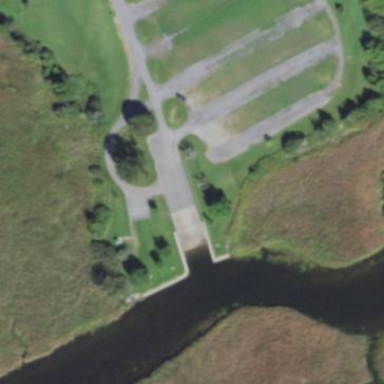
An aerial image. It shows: Marina by the Ontario Lake Boat Launch facility.